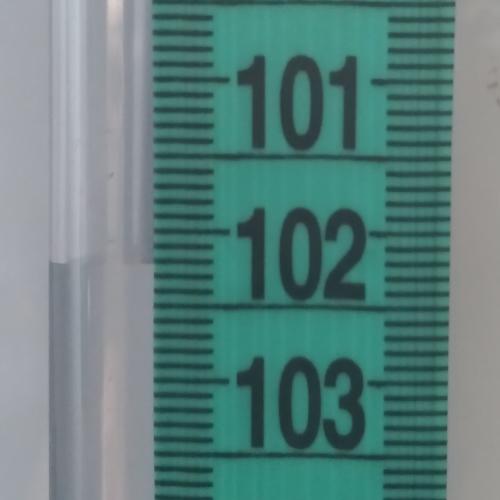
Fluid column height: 102.2 cm